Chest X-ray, PA view. Patient: 47 years old, sex M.
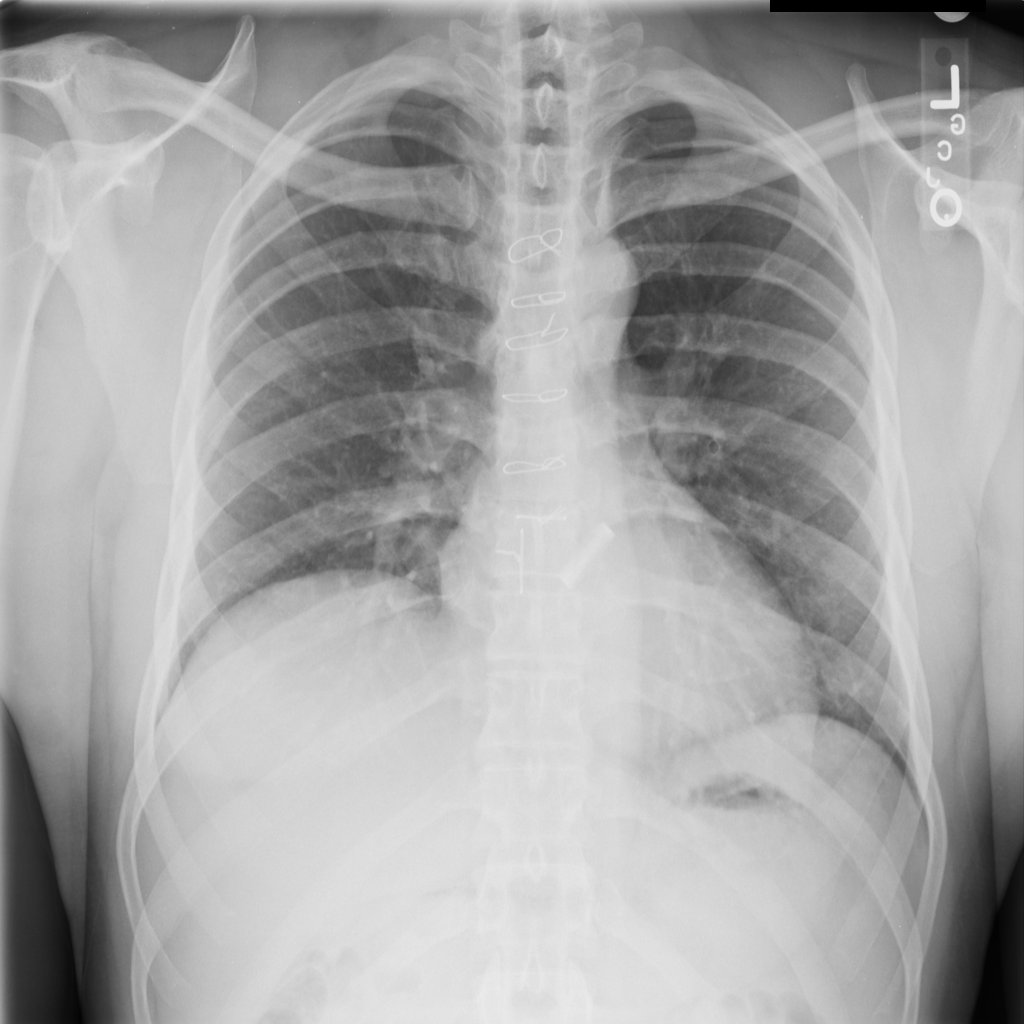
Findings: No Finding